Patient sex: F
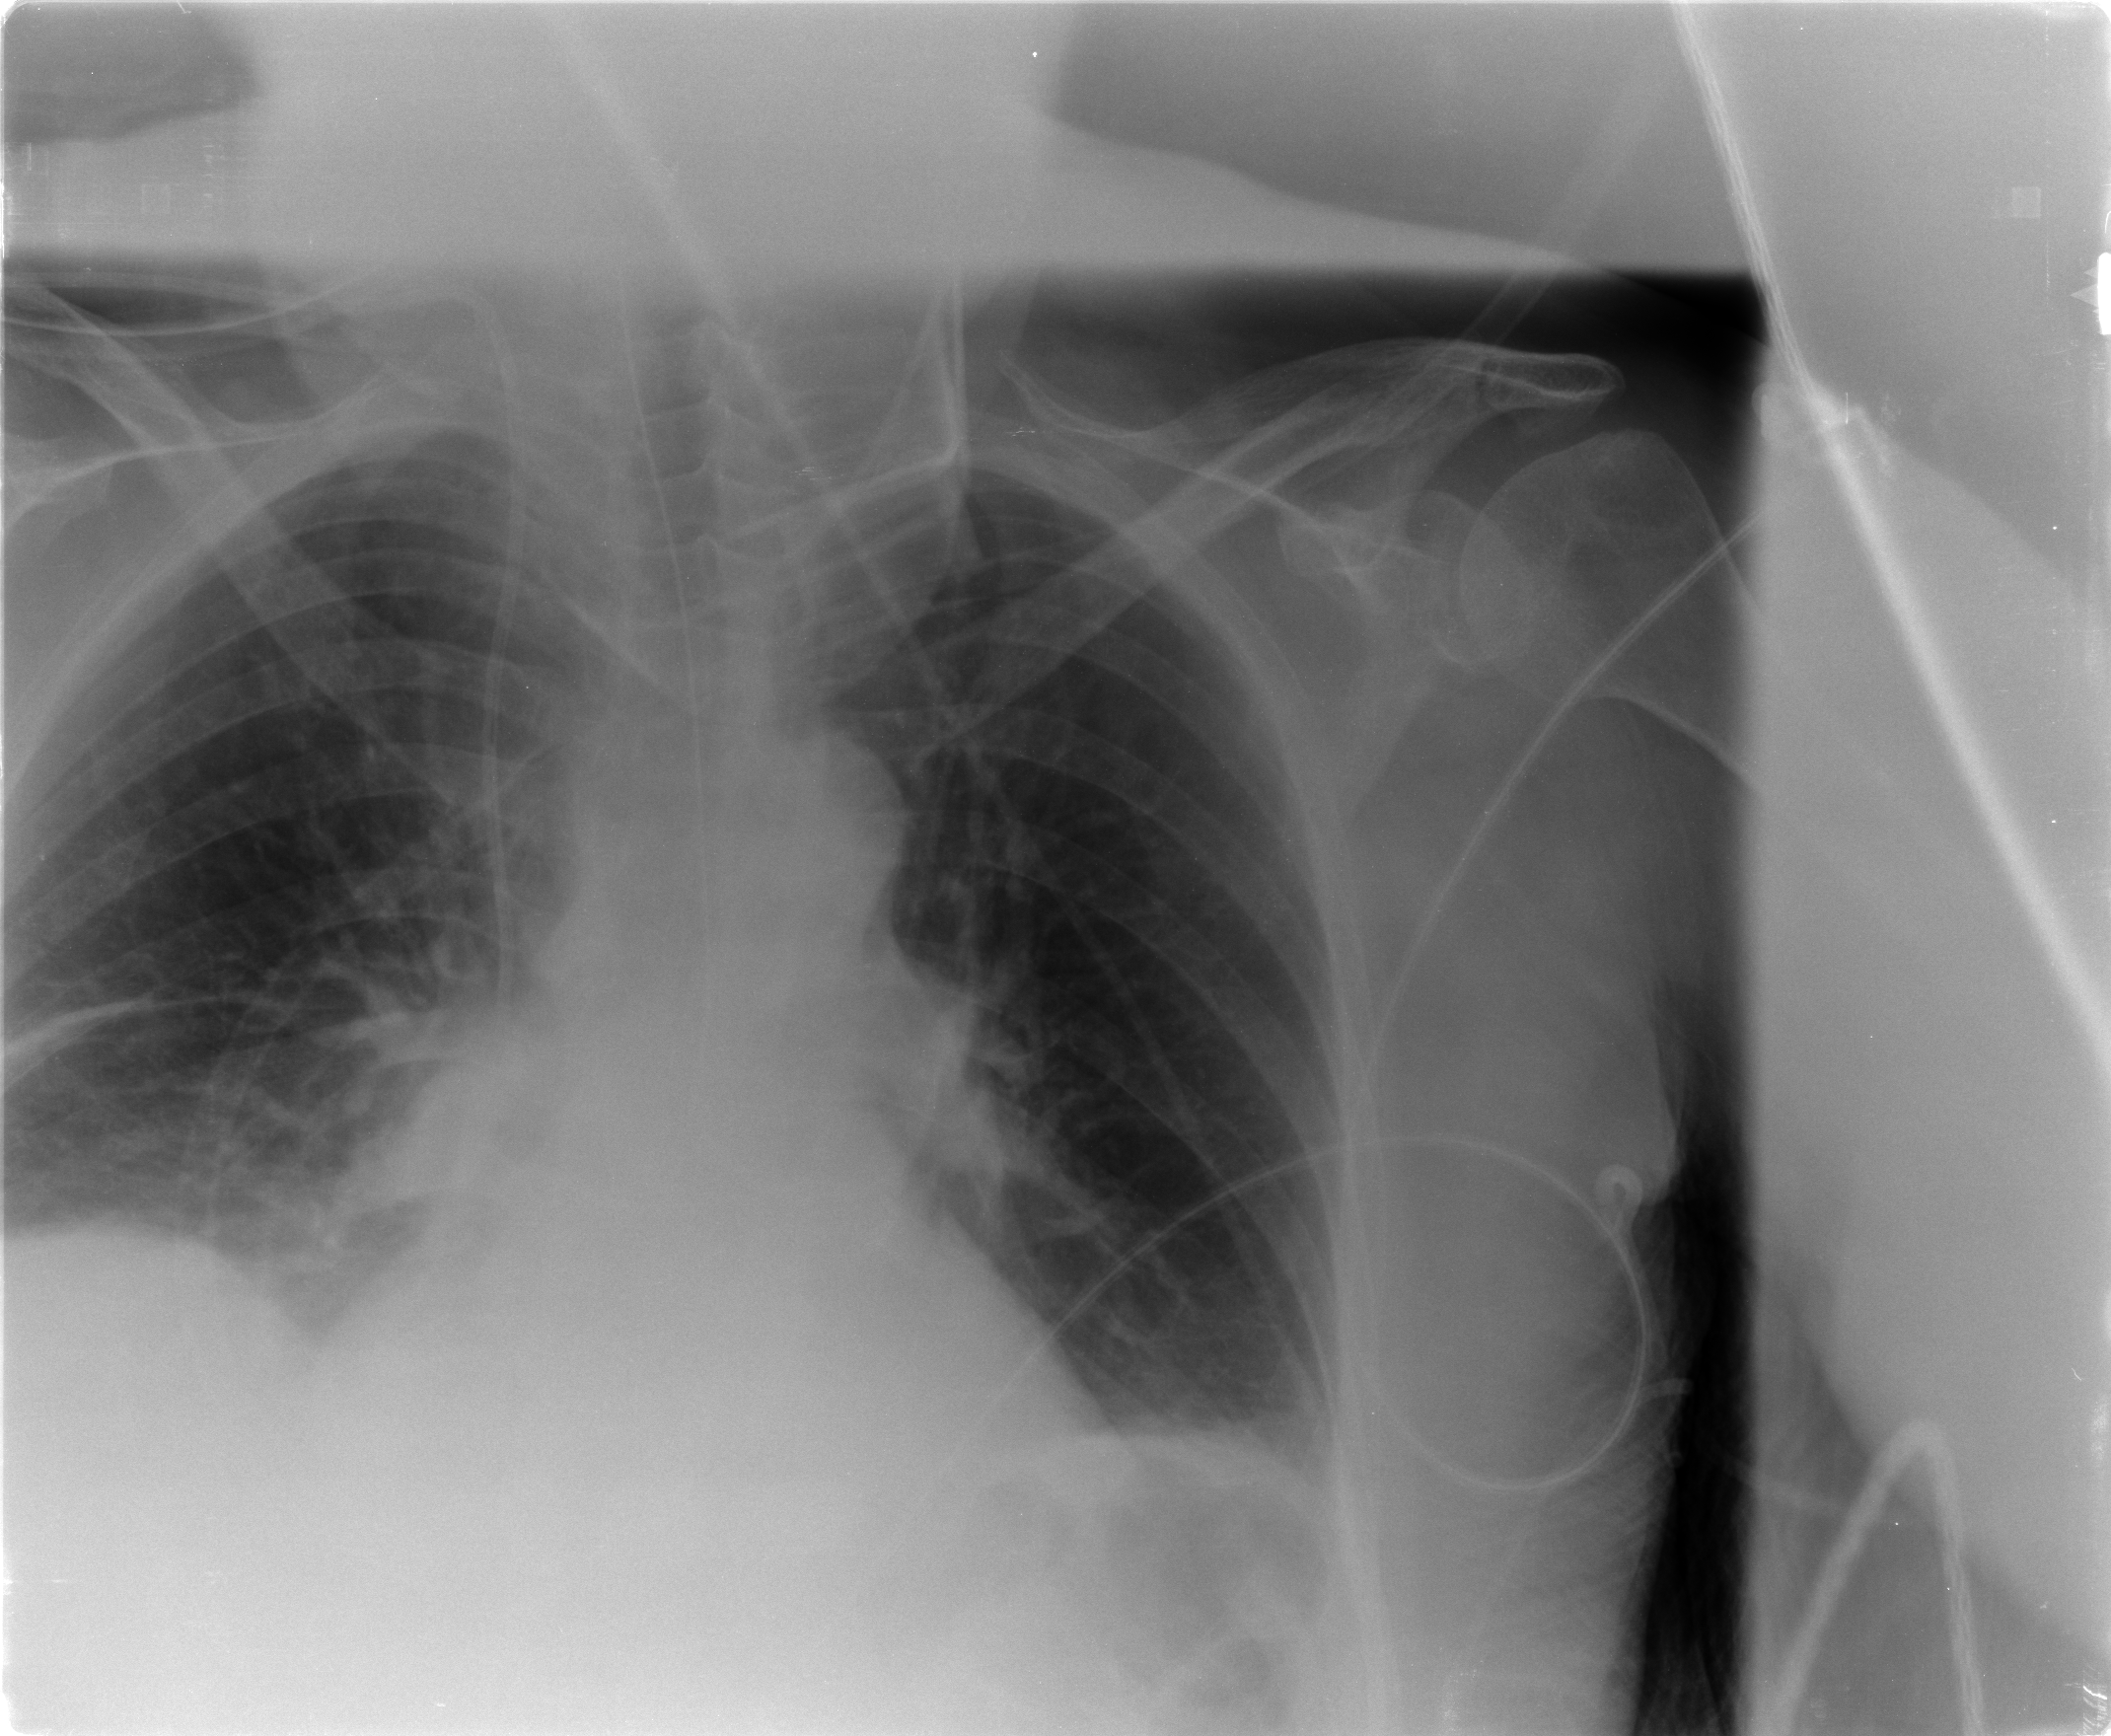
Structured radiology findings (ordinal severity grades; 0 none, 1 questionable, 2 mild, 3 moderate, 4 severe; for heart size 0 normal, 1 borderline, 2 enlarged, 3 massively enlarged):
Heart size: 1
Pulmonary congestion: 1
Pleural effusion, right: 0
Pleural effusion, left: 0
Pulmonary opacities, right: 0
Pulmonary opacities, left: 0
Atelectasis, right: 2
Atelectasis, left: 2